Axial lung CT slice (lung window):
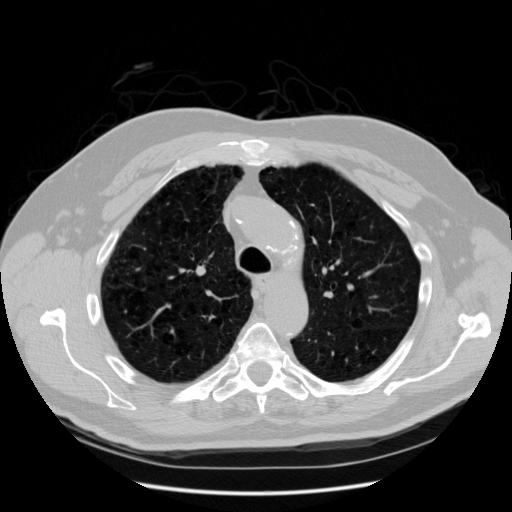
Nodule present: no